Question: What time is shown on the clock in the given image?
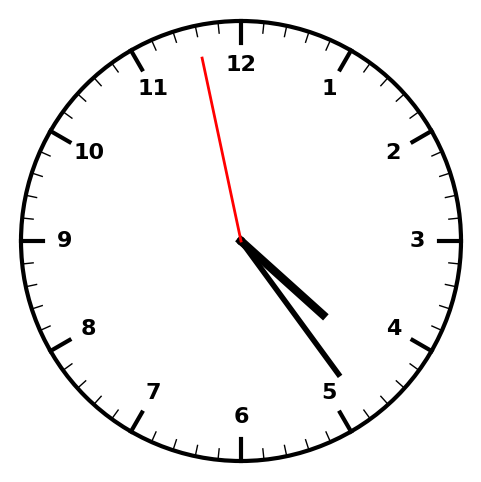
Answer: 04:23:58